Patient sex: M
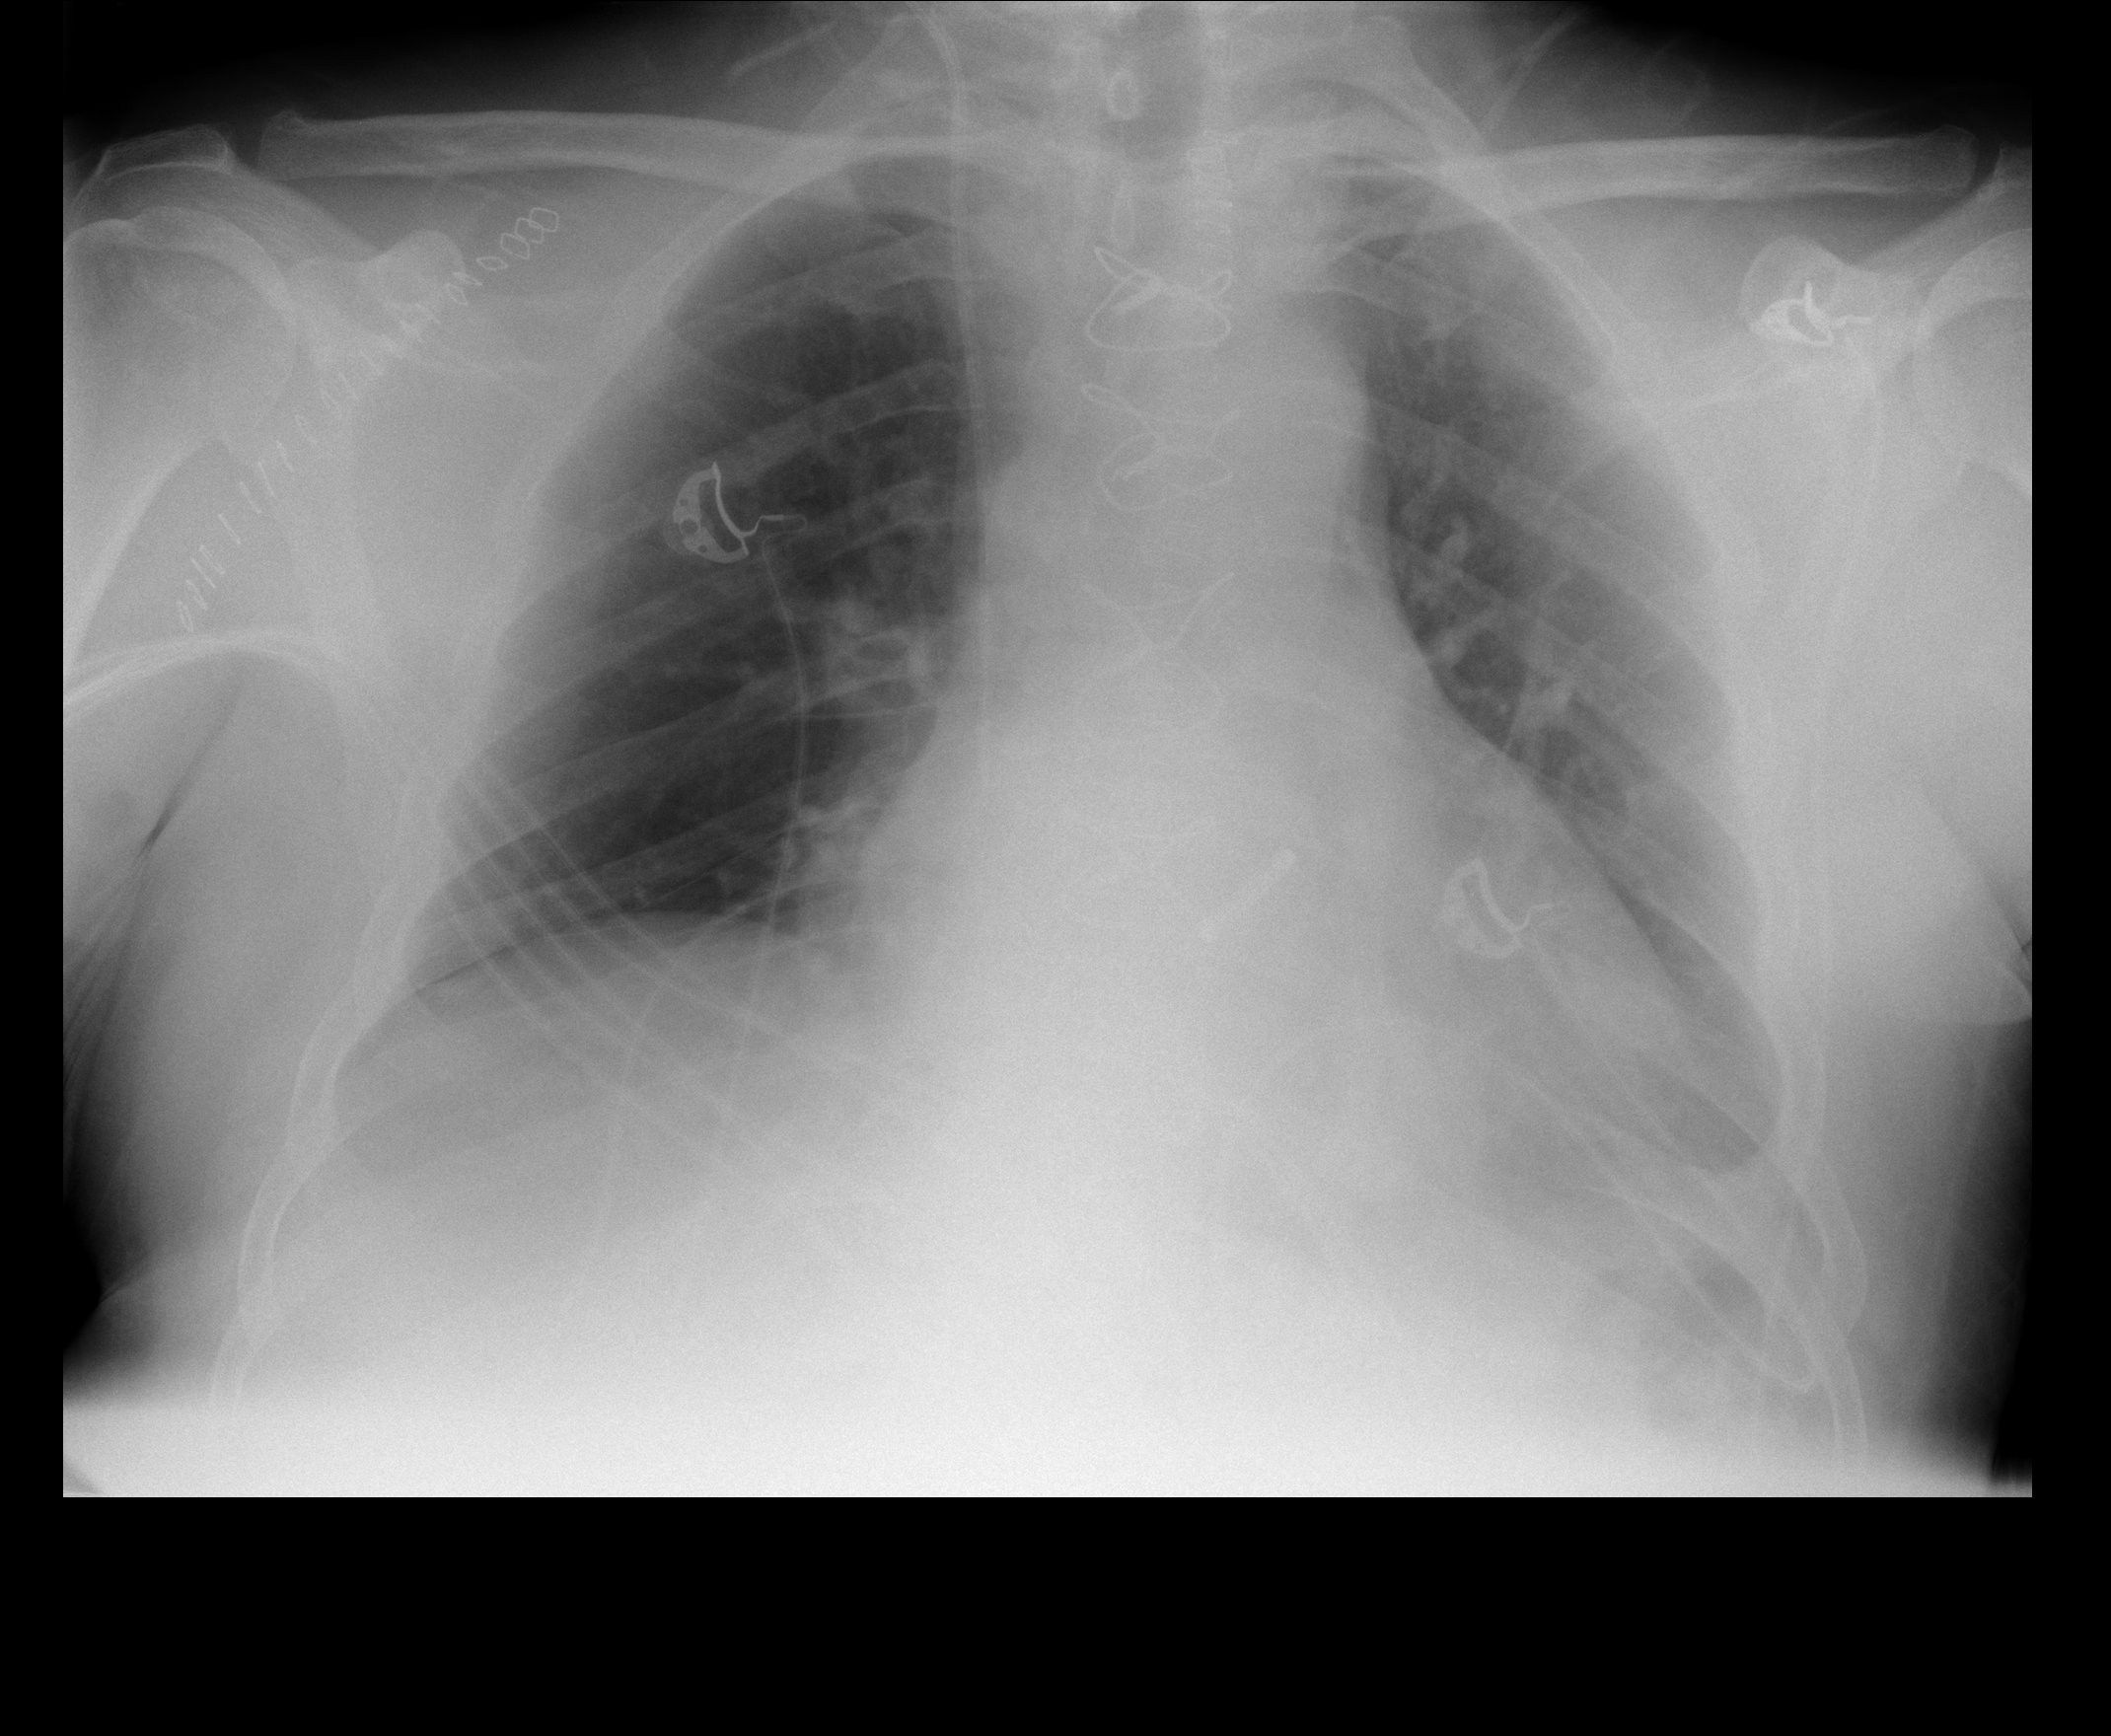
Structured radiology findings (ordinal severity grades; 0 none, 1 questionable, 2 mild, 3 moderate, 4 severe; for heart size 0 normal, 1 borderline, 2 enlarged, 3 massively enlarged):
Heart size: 2
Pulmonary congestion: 2
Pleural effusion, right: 0
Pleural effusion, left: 2
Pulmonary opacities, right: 0
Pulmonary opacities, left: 0
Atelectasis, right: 0
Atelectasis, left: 2